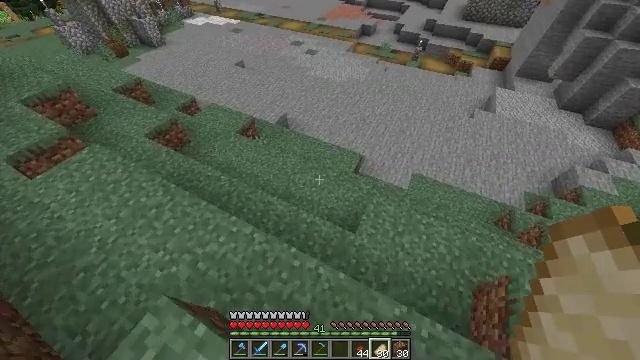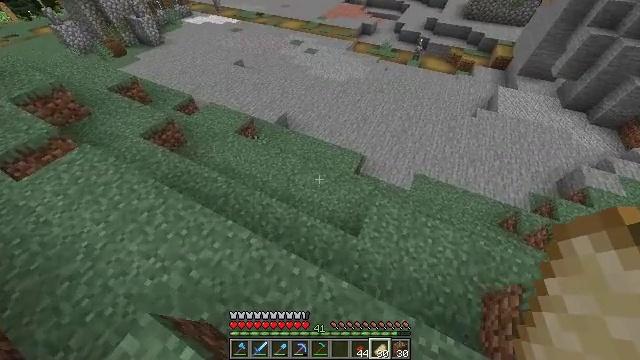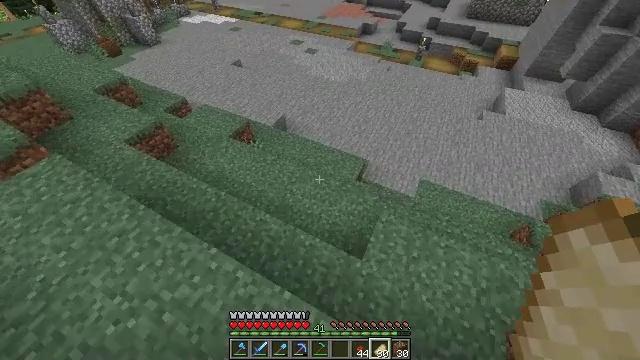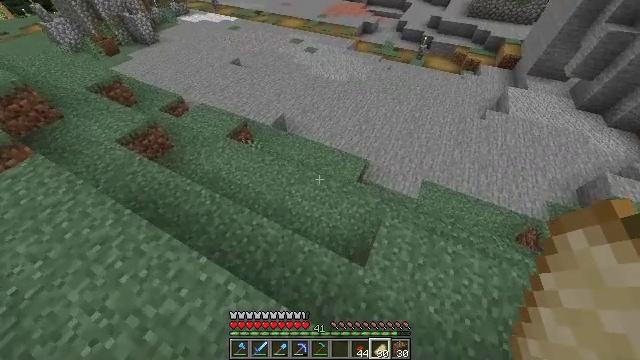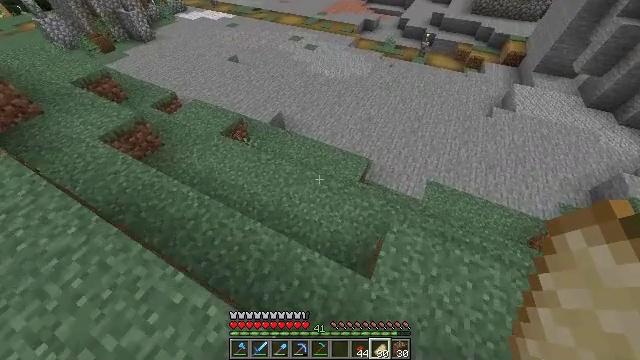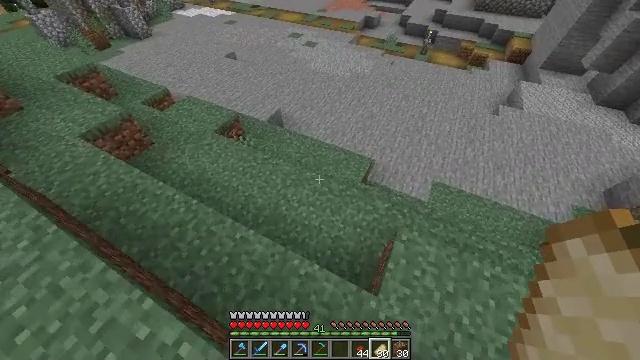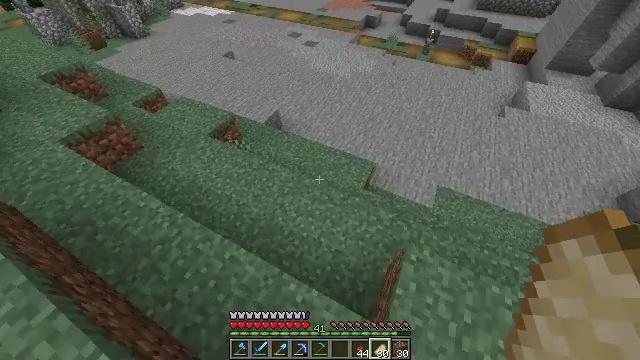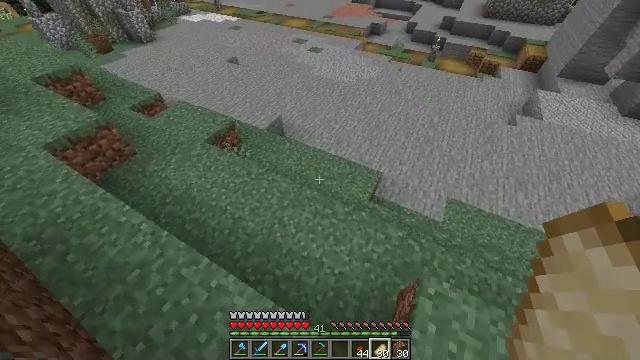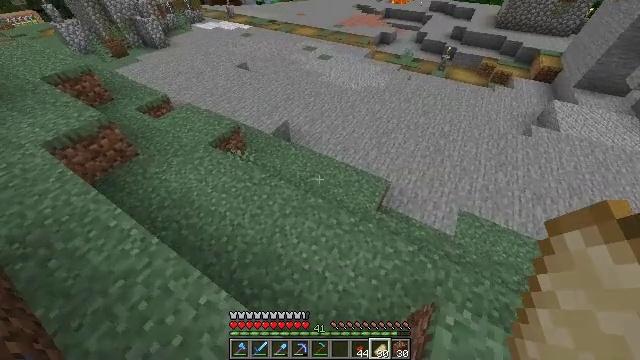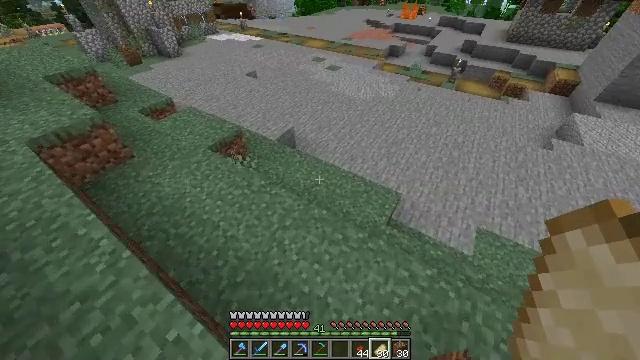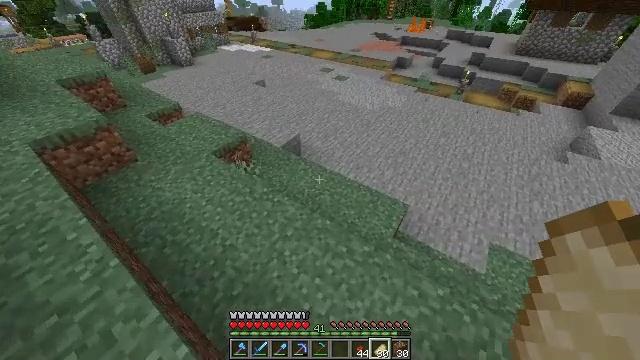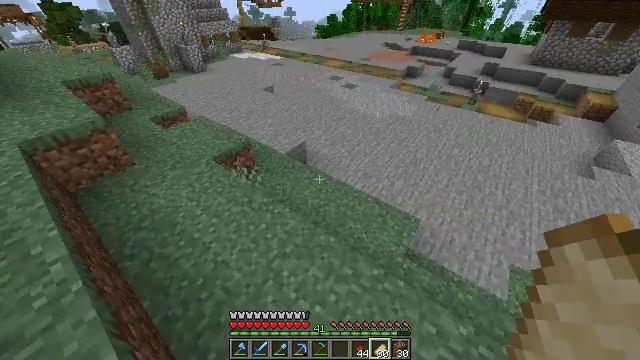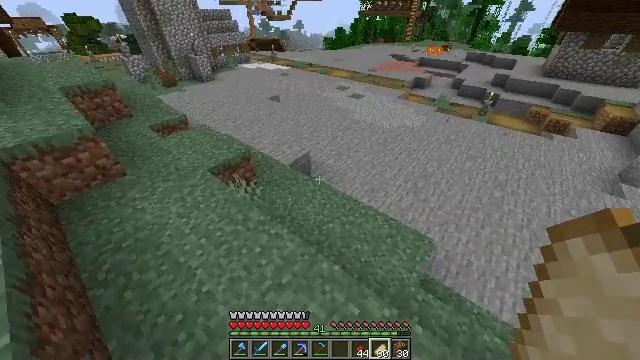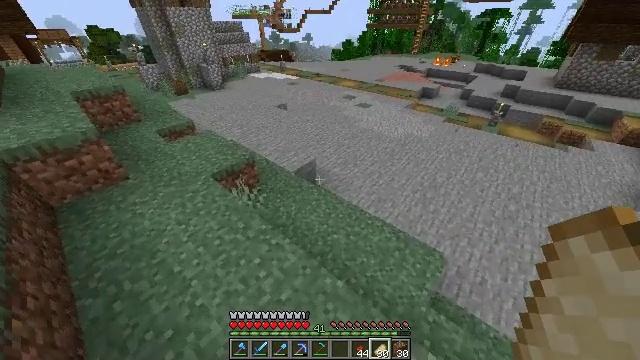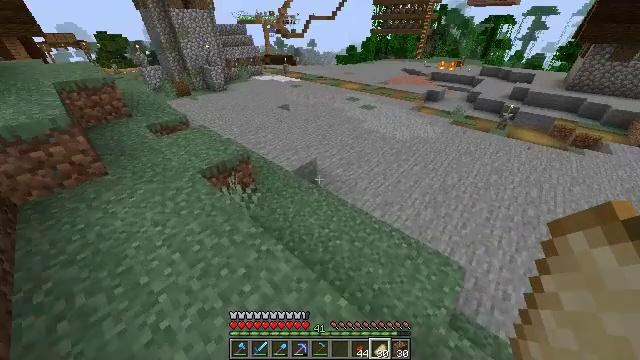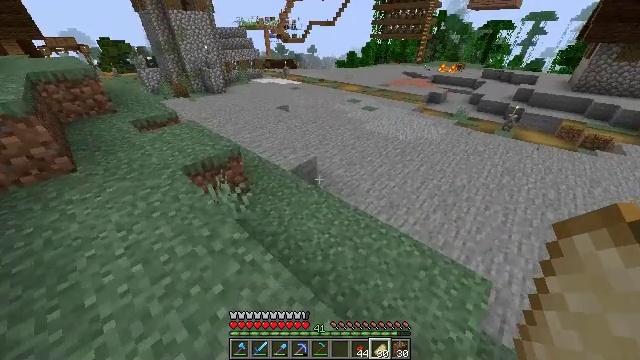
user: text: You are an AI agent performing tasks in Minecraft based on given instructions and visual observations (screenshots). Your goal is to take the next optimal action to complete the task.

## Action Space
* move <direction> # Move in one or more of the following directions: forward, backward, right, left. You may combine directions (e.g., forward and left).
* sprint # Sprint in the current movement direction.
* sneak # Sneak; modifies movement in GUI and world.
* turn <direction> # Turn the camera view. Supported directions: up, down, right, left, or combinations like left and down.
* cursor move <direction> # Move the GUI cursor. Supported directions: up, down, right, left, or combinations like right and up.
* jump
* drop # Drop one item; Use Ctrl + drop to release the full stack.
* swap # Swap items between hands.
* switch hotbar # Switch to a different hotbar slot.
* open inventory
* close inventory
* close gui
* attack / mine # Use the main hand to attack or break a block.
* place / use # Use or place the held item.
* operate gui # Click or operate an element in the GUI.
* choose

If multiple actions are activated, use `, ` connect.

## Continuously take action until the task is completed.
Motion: motion action
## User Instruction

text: Create a dried kelp block using dried kelp.
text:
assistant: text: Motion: move forward
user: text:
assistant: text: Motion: move forward
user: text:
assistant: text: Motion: move forward
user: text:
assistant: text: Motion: move forward, sprint
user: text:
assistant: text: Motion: move forward, sprint
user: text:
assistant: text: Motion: move forward, sprint
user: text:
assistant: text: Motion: move forward, turn left and up
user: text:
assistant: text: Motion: move forward, turn left and up
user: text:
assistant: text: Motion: move forward, turn left and up
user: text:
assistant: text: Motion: move forward, sprint, turn left and up
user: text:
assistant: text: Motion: move forward, sprint, turn left and up
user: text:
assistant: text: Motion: move forward, sprint, turn left and up
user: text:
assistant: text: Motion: move forward, sprint, turn left and up
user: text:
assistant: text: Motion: move forward, turn up
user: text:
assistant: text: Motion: move forward, sprint, turn up
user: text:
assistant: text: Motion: move forward, sprint
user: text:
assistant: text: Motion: move forward, sprint
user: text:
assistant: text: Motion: move forward, sprint
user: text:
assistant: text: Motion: move forward, sprint
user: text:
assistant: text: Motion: move forward
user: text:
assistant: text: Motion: move forward
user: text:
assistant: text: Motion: move forward, sprint
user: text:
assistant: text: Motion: move forward, sprint
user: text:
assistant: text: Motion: move forward, sprint
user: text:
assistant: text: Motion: move forward, sprint
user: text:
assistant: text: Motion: move forward
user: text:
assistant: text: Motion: move forward
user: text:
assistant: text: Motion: move forward
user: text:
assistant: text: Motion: move forward
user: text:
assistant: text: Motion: move forward